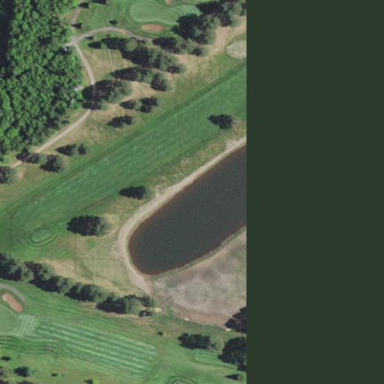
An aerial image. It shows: Area with grass used as rough in golf course.